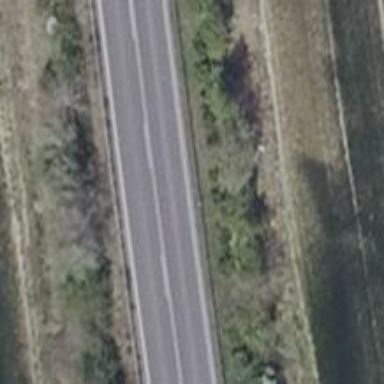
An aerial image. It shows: Asphalt primary highway with embankments. It is designated as motorroad.